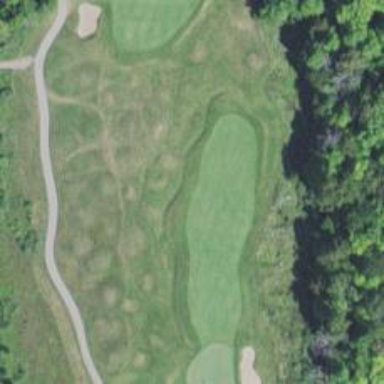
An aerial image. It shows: View of golf hole.